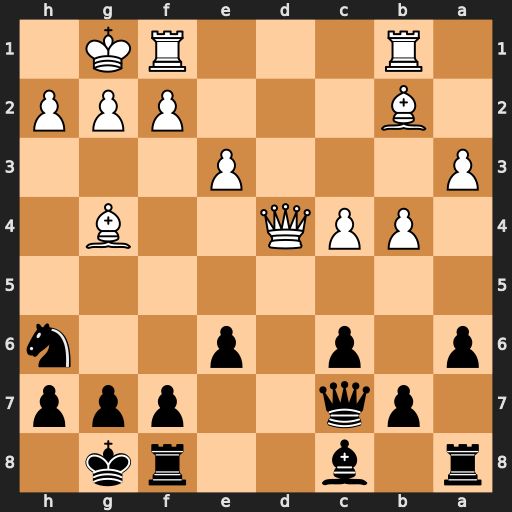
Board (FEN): r1b2rk1/1pq2ppp/p1p1p2n/8/1PPQ2B1/P3P3/1B3PPP/1R3RK1
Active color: b
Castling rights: -
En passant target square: -
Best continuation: e5 Qxe5 Qxe5